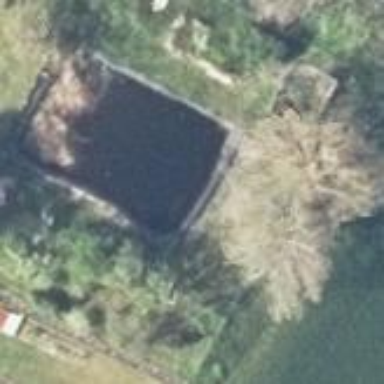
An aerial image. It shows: Pond surrounded by natural water.